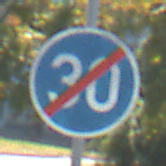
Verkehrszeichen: EndeMindestgeschwindigkeit
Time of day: Midday
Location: Outdoor (Urban)
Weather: Clear
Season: NotSpecified
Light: Natural